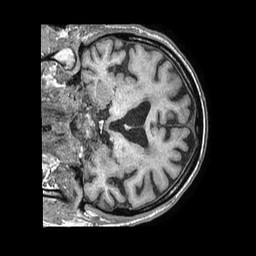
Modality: T1w
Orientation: coronal
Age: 75
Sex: male
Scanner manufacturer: philips
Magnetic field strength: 1.5 T
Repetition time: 0.007711 s
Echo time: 0.003511 s